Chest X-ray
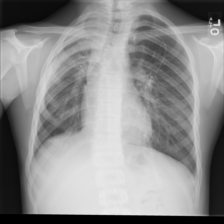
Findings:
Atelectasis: negative
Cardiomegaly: negative
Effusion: negative
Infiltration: negative
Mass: negative
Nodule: negative
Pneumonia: negative
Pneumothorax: negative
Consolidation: negative
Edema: negative
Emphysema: negative
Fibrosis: negative
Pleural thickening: negative
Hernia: negative